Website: apple
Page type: payment
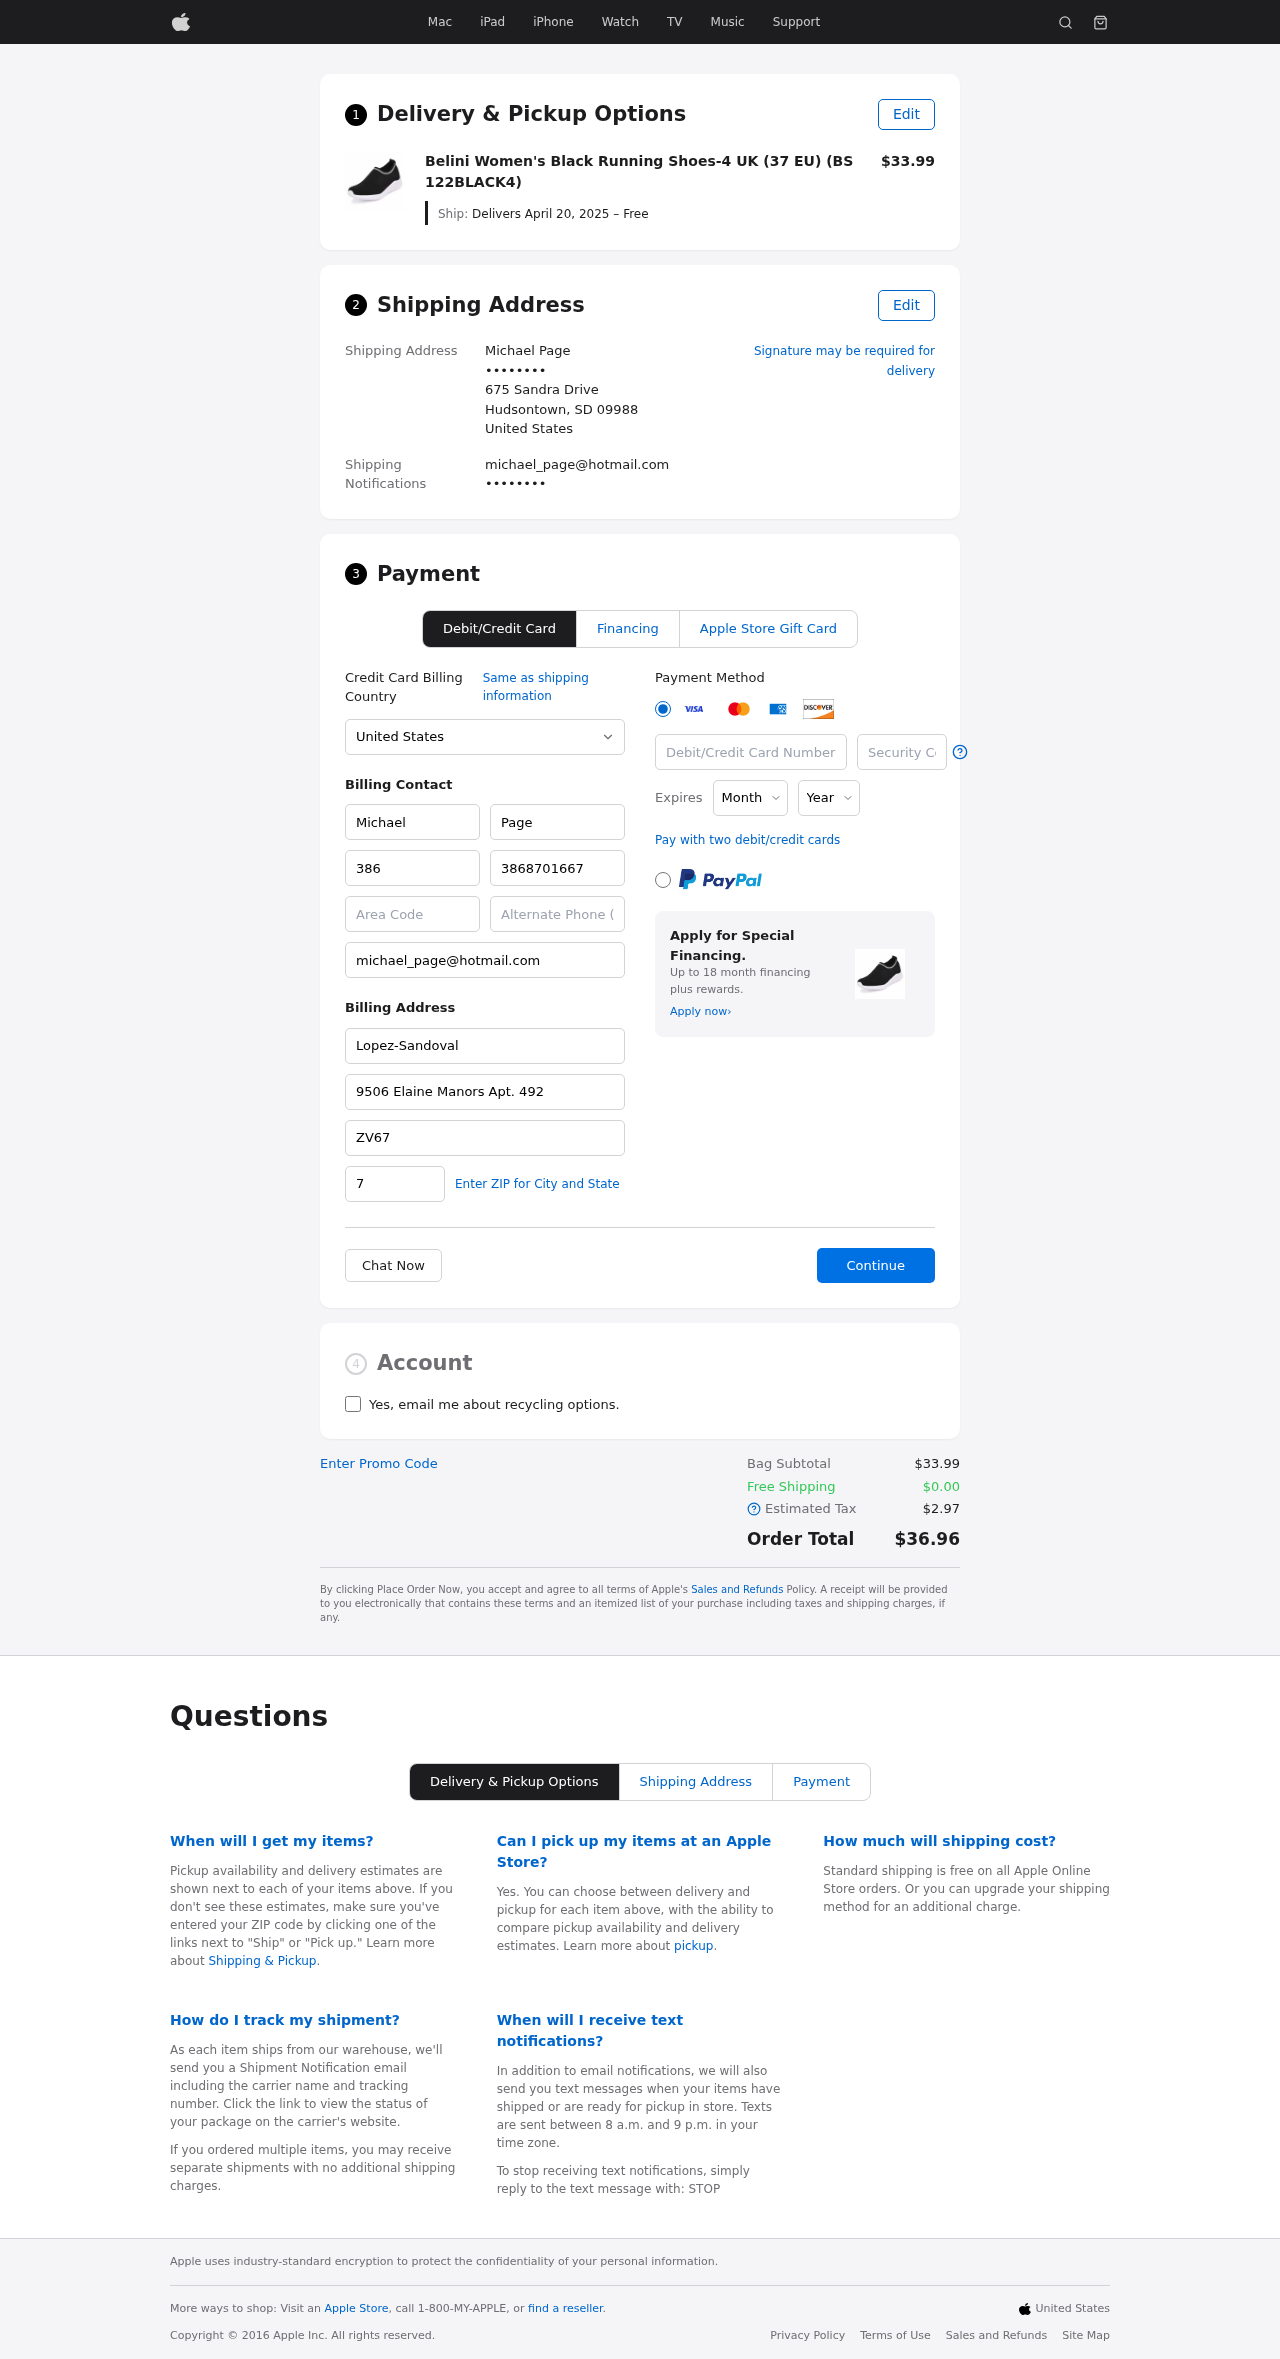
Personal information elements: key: PII_CARD_CVV
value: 701
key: PII_CARD_EXPIRY_MONTH
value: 05
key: PII_CARD_EXPIRY_YEAR
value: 28
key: PII_CARD_NUMBER
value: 4615 9188 5522 2578
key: PII_CITY_STATE_ZIP
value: Hudsontown, SD 09988
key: PII_COMPANY
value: Lopez-Sandoval
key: PII_COUNTRY
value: United States
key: PII_EMAIL
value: michael_page@hotmail.com
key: PII_EMAIL2
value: michael_page@hotmail.com
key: PII_FIRSTNAME
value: Michael
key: PII_FULLNAME
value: Michael Page
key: PII_LASTNAME
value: Page
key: PII_PHONE3
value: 3868701667
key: PII_PHONE_AREA
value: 386
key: PII_POSTCODE2
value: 75505
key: PII_SECURITY_CODE
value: ZV67
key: PII_STREET
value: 675 Sandra Drive
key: PII_STREET2
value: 9506 Elaine Manors Apt. 492
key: PII_PHONE
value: ••••••••
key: PII_PHONE2
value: ••••••••
Product elements: key: PRODUCT1_NAME
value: Belini Women's Black Running Shoes-4 UK (37 EU) (BS 122BLACK4)
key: PRODUCT1_PRICE
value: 33.99
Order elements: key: ORDER_DELIVERY_DATE
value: Delivers April 20, 2025 – Free
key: ORDER_SUBTOTAL
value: $33.99
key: ORDER_SHIPPING_COST
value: $0.00
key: ORDER_TAX
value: $2.97
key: ORDER_TOTAL
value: $36.96